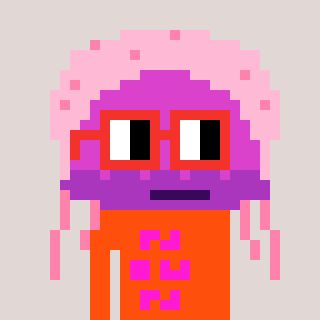
a pixel art character with square red glasses, a jellyfish-shaped head and a orange-colored body on a warm background